Question: This may be the werdeist bug I've ever met.
I'm currently building a app for personal use on Ruby on Rails, and it's still a long way from done.
The main layout is as follows:
'''
!!!
%html.uk-height-1-1
%head
= render 'layouts/head'
%body.uk-height-1-1.uk-width-1-1
= if user_signed_in?
.alerts
= render 'layouts/alerts'
.navbar
= render 'layouts/navbar'
.uk-container.uk-height-1-1
= yield
= if user_signed_in?
.footer
= render 'layouts/footer'
'''
The alerts and footer partials are still empty, the head partial is mainly the default code rails generates (minus the turbolinks) and the navbar partial is, well, a navbar.
The only change I made on the Application Controller was adding 'before_action :authenticate_user!', so only users logged in can see the main site.
But as I run my server, the following showed up:

It outputs it's own html source code as plain text!
And does so twice: First, right after the navbar partial, and last after the footer partial.
I've never met anything close to this, and any attempt to find the source of this error was useless.
How can I stop this, or at least find the reason of this madness?
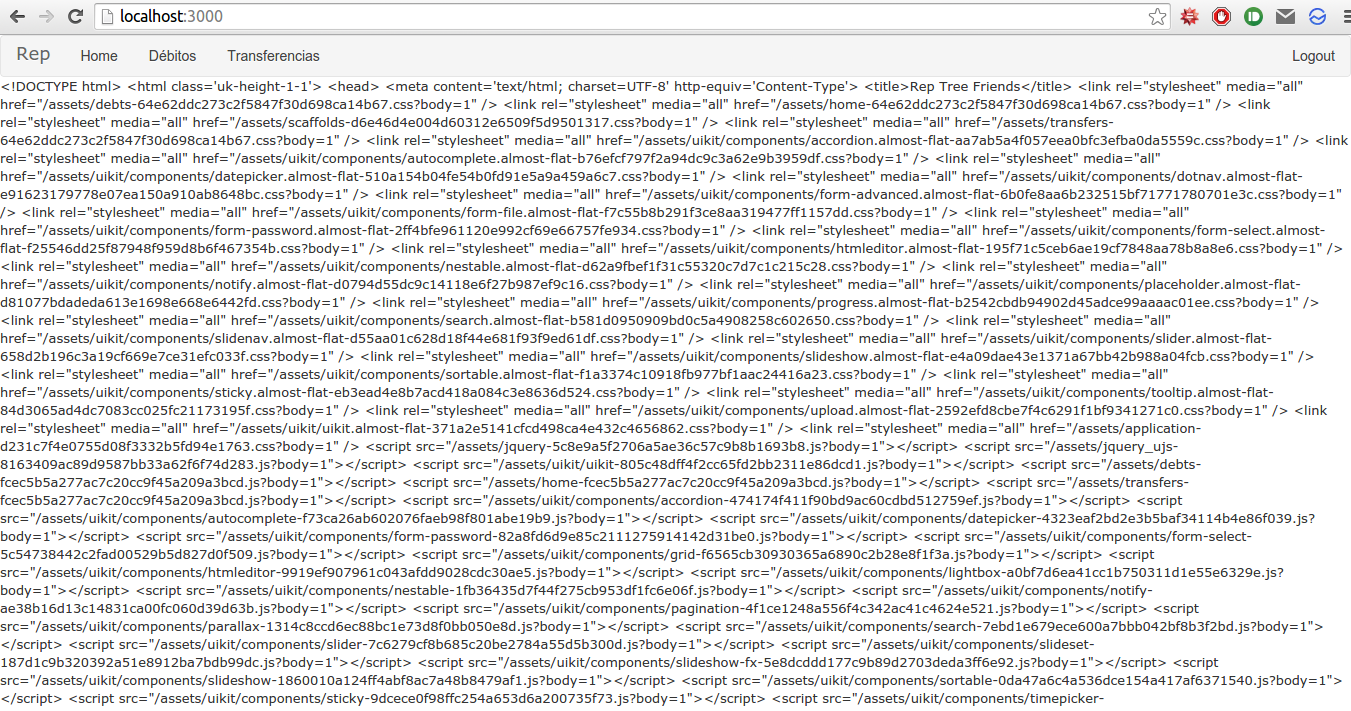
Answer: Replace both of the '= if' with '- if'.
Lines starting with '=' also append the return value of the if statement to the view, which is a non-HTML safe string.
Lines starting with '-' are just evaluated as Ruby code without appending anything to the view.